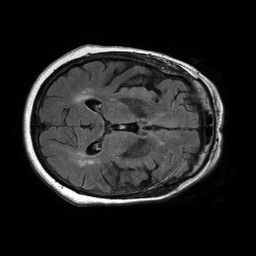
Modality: FLAIR
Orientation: axial
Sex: female
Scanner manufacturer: philips
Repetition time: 11 s
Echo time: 0.125 s